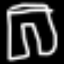
Label: pants